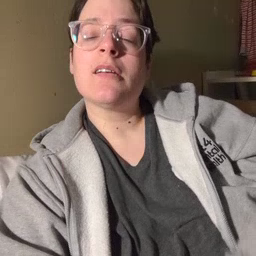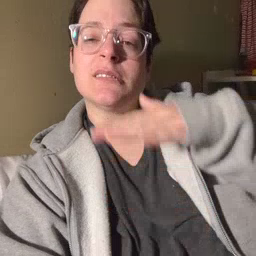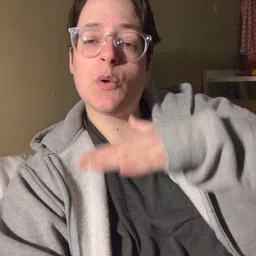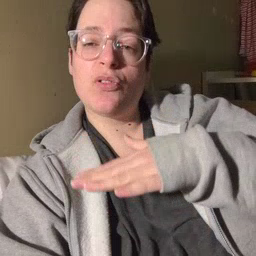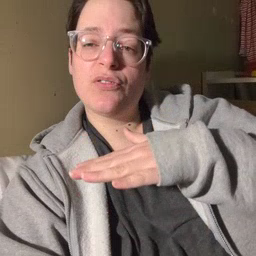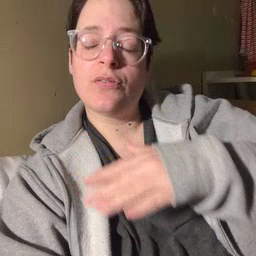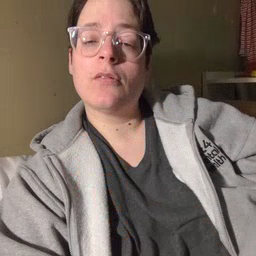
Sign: table